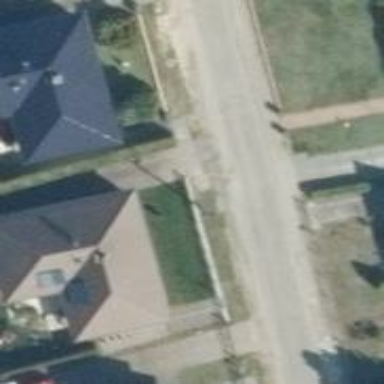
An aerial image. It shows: Paved residential road.